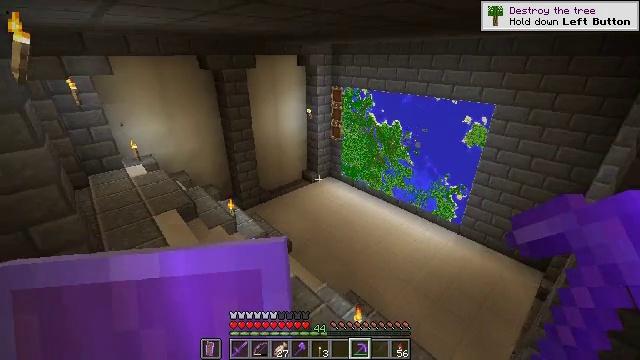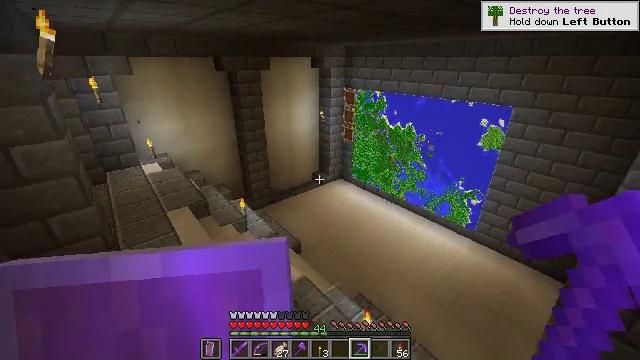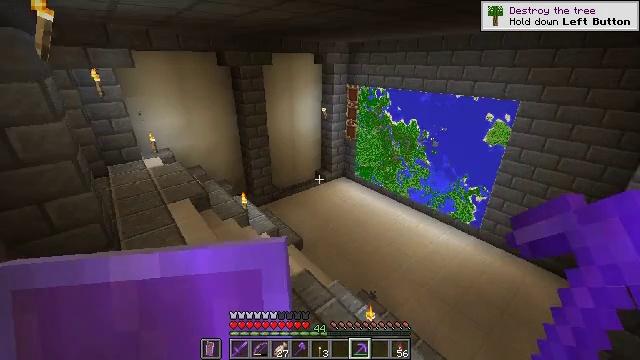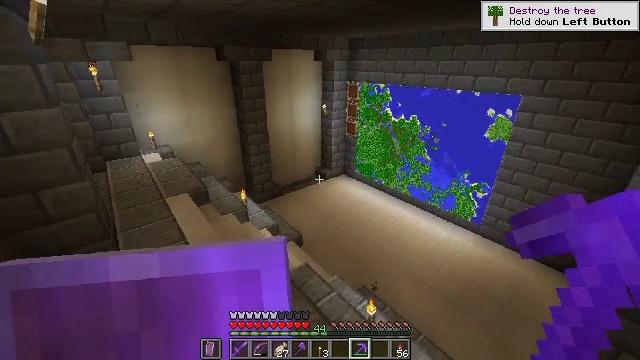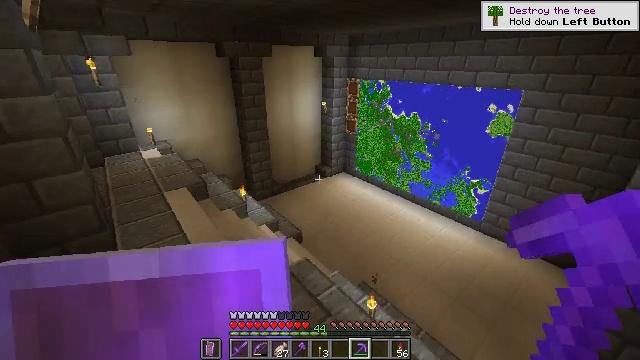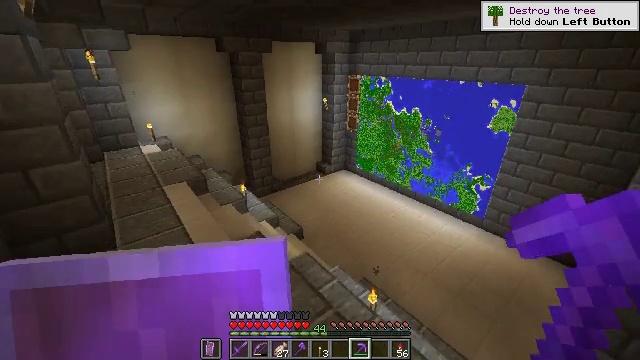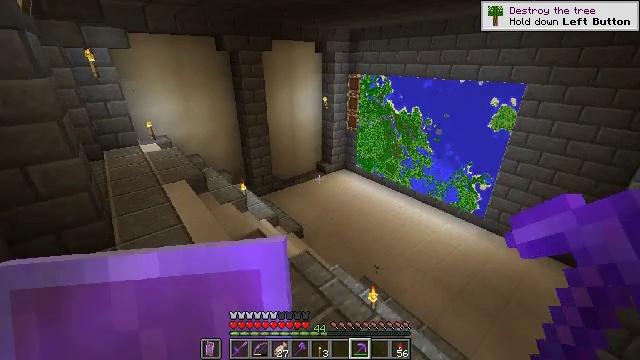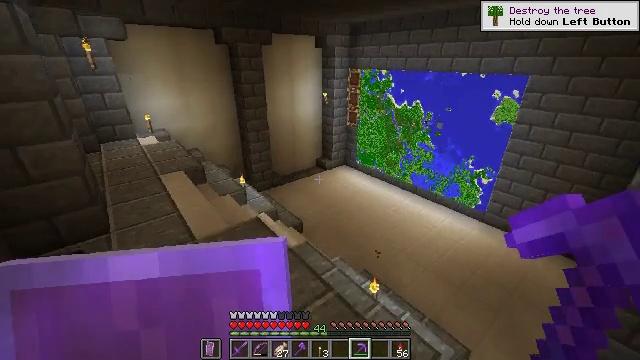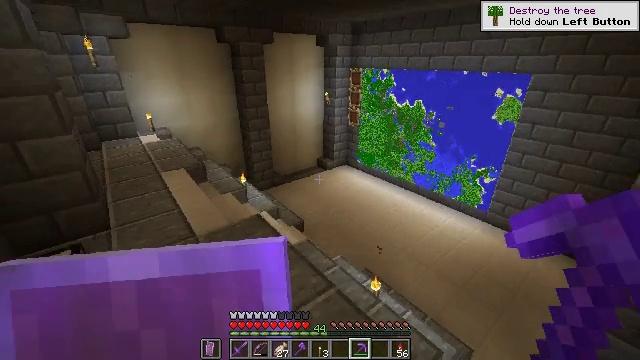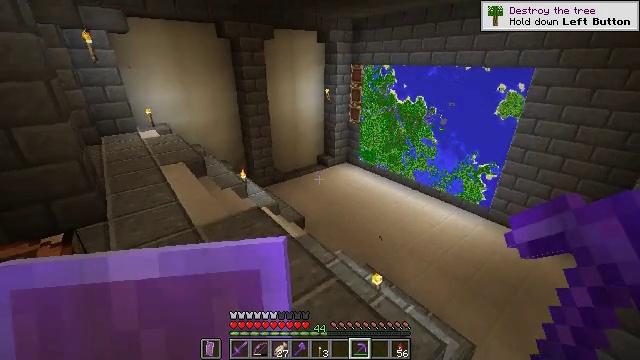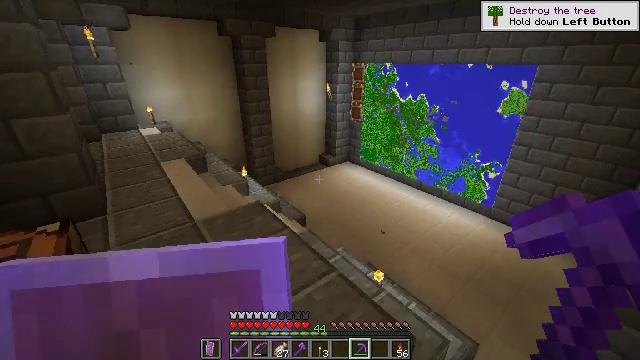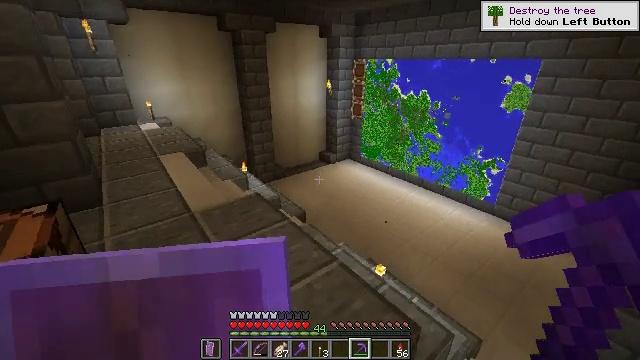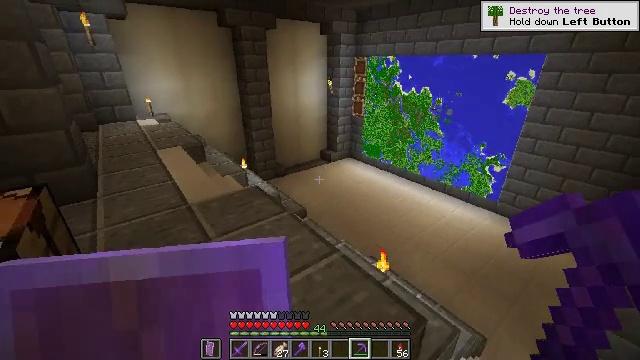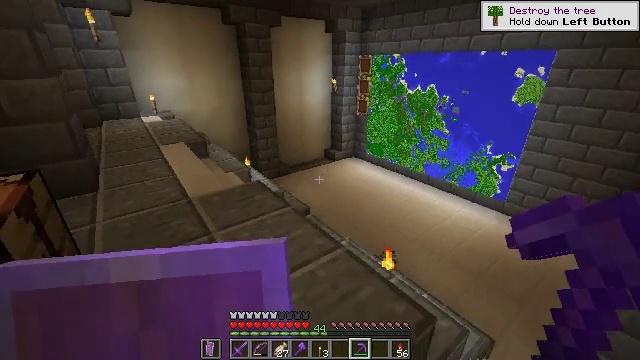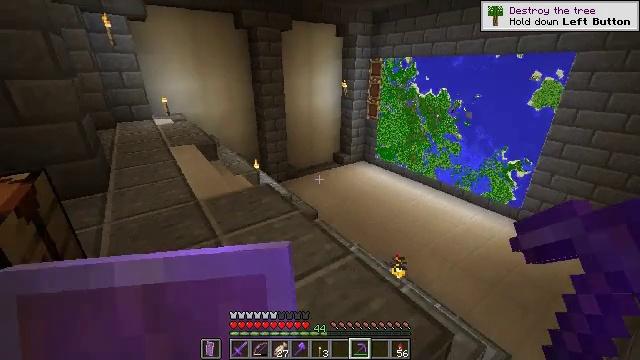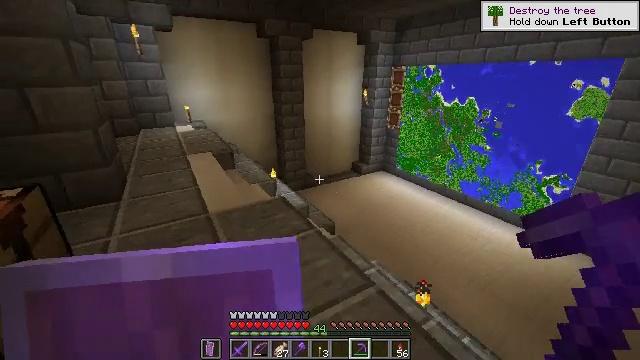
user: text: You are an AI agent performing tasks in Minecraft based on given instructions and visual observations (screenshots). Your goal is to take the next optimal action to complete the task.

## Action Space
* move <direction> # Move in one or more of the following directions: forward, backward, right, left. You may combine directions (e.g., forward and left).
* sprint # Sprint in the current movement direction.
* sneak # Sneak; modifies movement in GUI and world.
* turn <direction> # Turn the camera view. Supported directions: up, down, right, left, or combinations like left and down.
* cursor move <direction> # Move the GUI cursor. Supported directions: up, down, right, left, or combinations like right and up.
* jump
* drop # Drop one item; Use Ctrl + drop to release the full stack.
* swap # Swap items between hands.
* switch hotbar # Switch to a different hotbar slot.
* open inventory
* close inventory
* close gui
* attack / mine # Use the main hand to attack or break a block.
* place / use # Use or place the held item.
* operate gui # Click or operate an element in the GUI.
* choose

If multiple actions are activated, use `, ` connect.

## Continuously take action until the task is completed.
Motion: motion action
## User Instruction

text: Mine the bone block found in fossils.
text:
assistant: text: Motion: turn left
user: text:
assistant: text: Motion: no_op
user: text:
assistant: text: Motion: no_op
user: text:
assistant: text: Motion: no_op
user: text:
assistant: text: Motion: no_op
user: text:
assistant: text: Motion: no_op
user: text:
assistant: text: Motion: no_op
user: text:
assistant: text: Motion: no_op
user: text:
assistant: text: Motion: no_op
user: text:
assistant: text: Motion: move forward
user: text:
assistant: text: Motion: move forward
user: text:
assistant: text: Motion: move forward
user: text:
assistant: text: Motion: move forward
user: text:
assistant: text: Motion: move forward, turn left
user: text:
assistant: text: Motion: move forward, turn left and up
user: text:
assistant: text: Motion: move forward, turn left and up
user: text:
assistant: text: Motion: move forward, turn left and up
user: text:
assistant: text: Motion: move forward, turn left
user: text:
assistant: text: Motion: move forward
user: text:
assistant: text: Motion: move forward
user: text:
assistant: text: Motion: move forward
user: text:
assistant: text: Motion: move forward, turn left
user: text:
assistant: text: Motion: move forward, turn left
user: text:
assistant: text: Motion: move forward, turn left
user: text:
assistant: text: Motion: move forward
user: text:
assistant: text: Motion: move forward
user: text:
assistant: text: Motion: move forward
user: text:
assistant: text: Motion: move forward
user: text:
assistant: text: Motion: move forward
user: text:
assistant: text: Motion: move forward